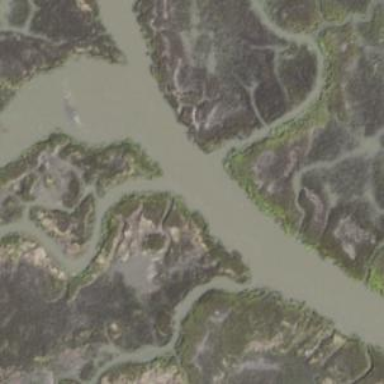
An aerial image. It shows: Saltmarsh wetland.